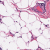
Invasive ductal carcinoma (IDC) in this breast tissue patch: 1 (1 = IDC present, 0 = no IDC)